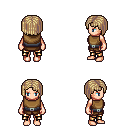
a pixel art fantasy rpg character, female body template, human, light skin, leather chest armor, gold greaves, white blonde pageboy hairstyle, four views (front, back, left, right), 2x2 character sprite sheet, small pixel art, hard edges, no anti-aliasing